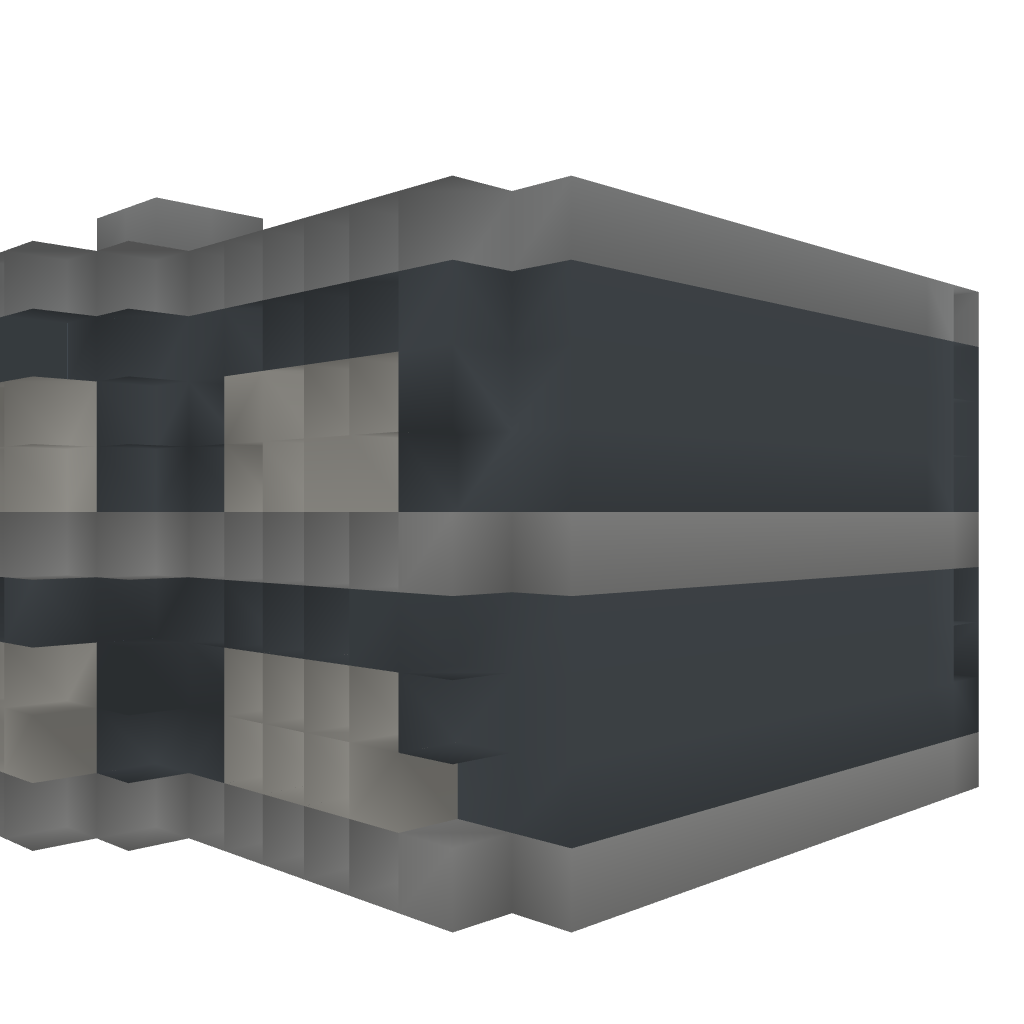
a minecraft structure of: Modern House